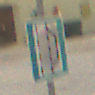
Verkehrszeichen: NothalteUndPannenbucht
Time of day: Midday
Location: Outdoor (Suburban)
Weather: PartlyCloudy
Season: NotSpecified
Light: Natural